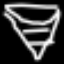
Label: diamond